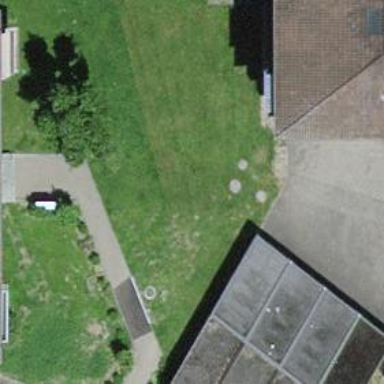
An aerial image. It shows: Garage building.